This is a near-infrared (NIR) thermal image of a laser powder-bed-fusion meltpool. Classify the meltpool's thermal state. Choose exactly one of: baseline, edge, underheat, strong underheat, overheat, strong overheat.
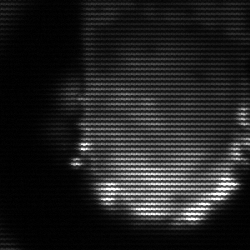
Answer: baseline